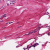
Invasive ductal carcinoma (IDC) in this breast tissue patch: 0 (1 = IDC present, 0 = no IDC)